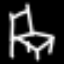
Label: chair